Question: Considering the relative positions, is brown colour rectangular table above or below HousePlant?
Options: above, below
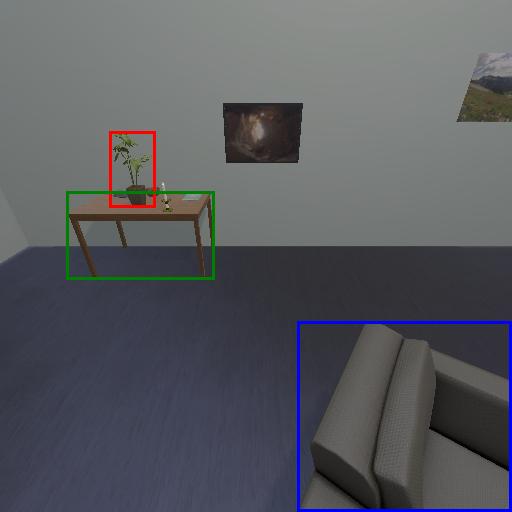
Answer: above